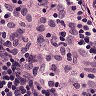
Metastatic tissue present: no